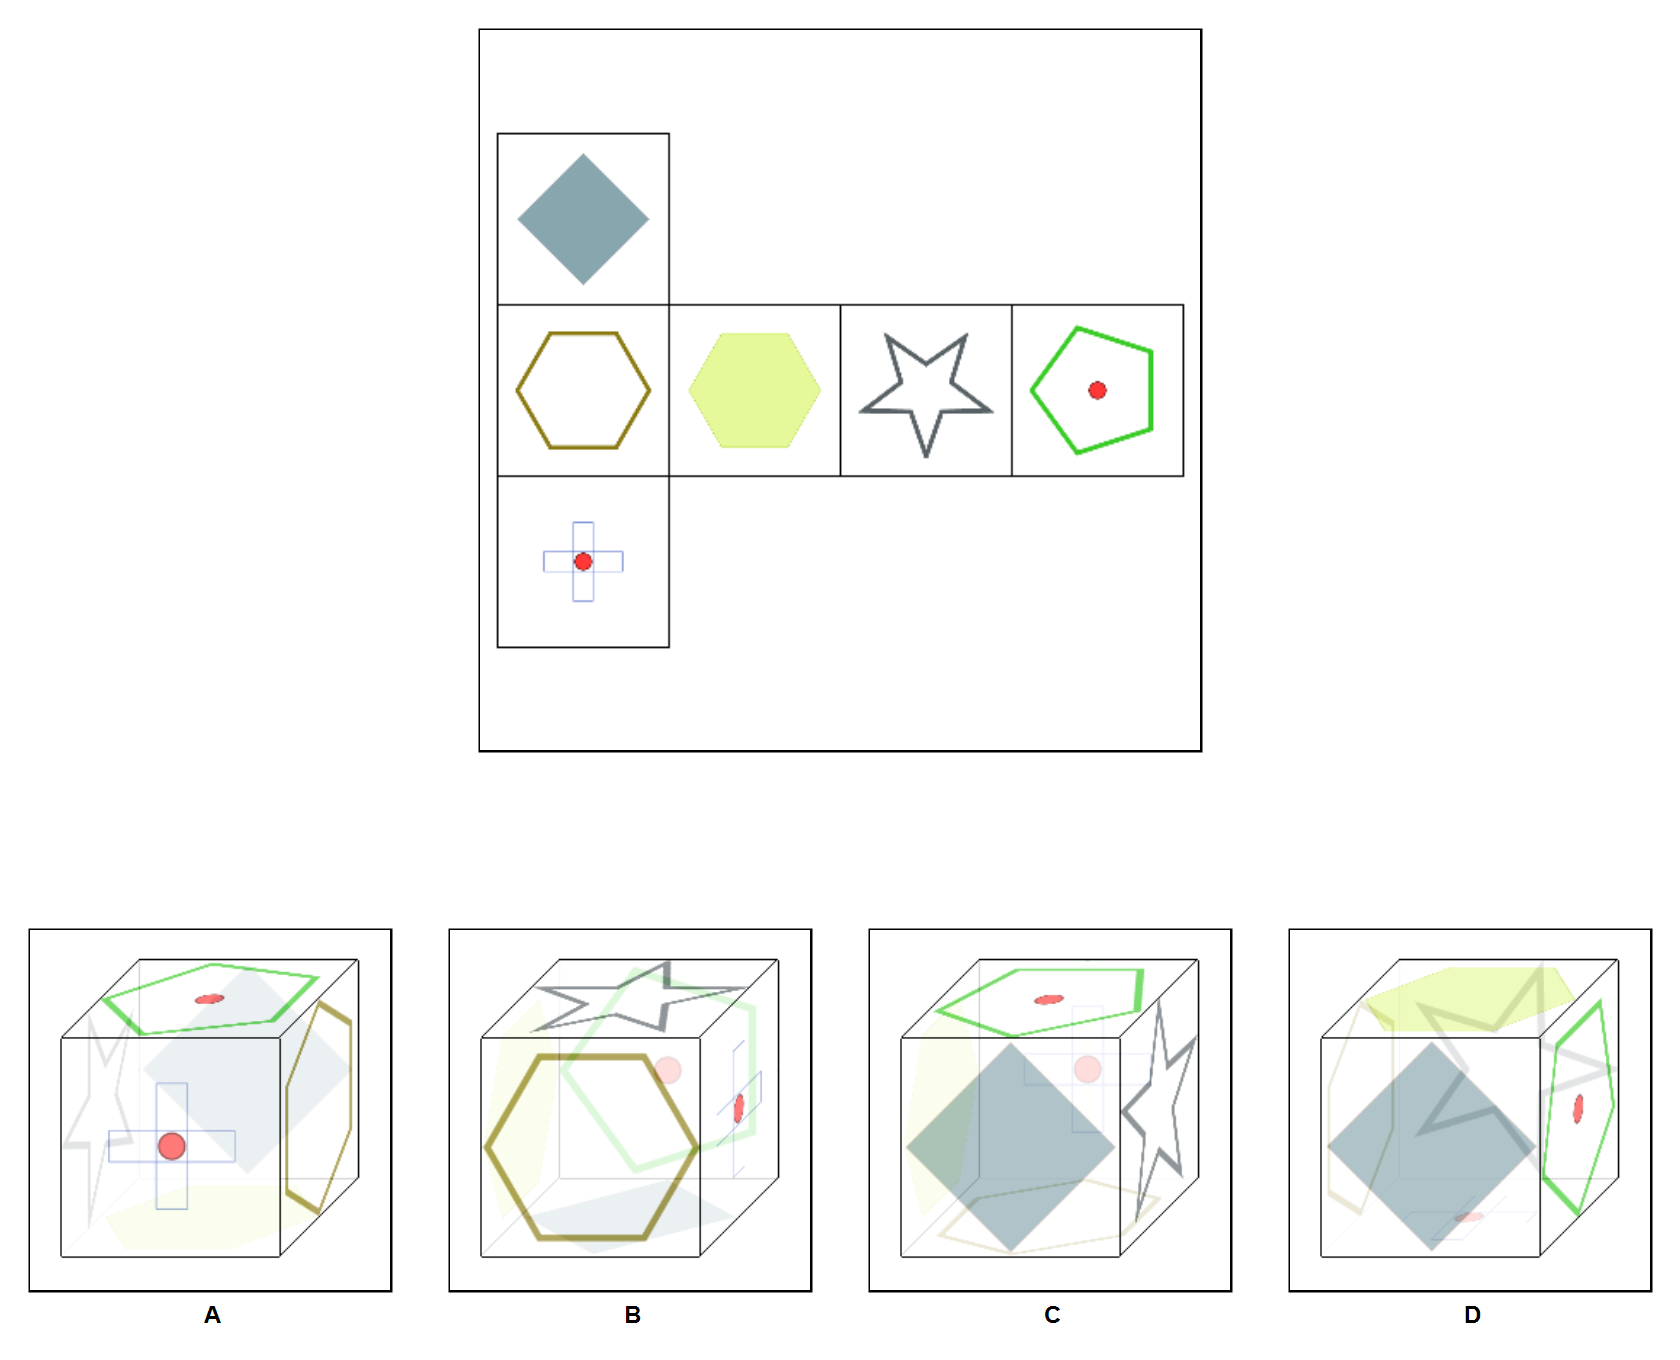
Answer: A